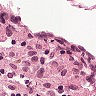
Metastatic tissue present: no